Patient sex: M
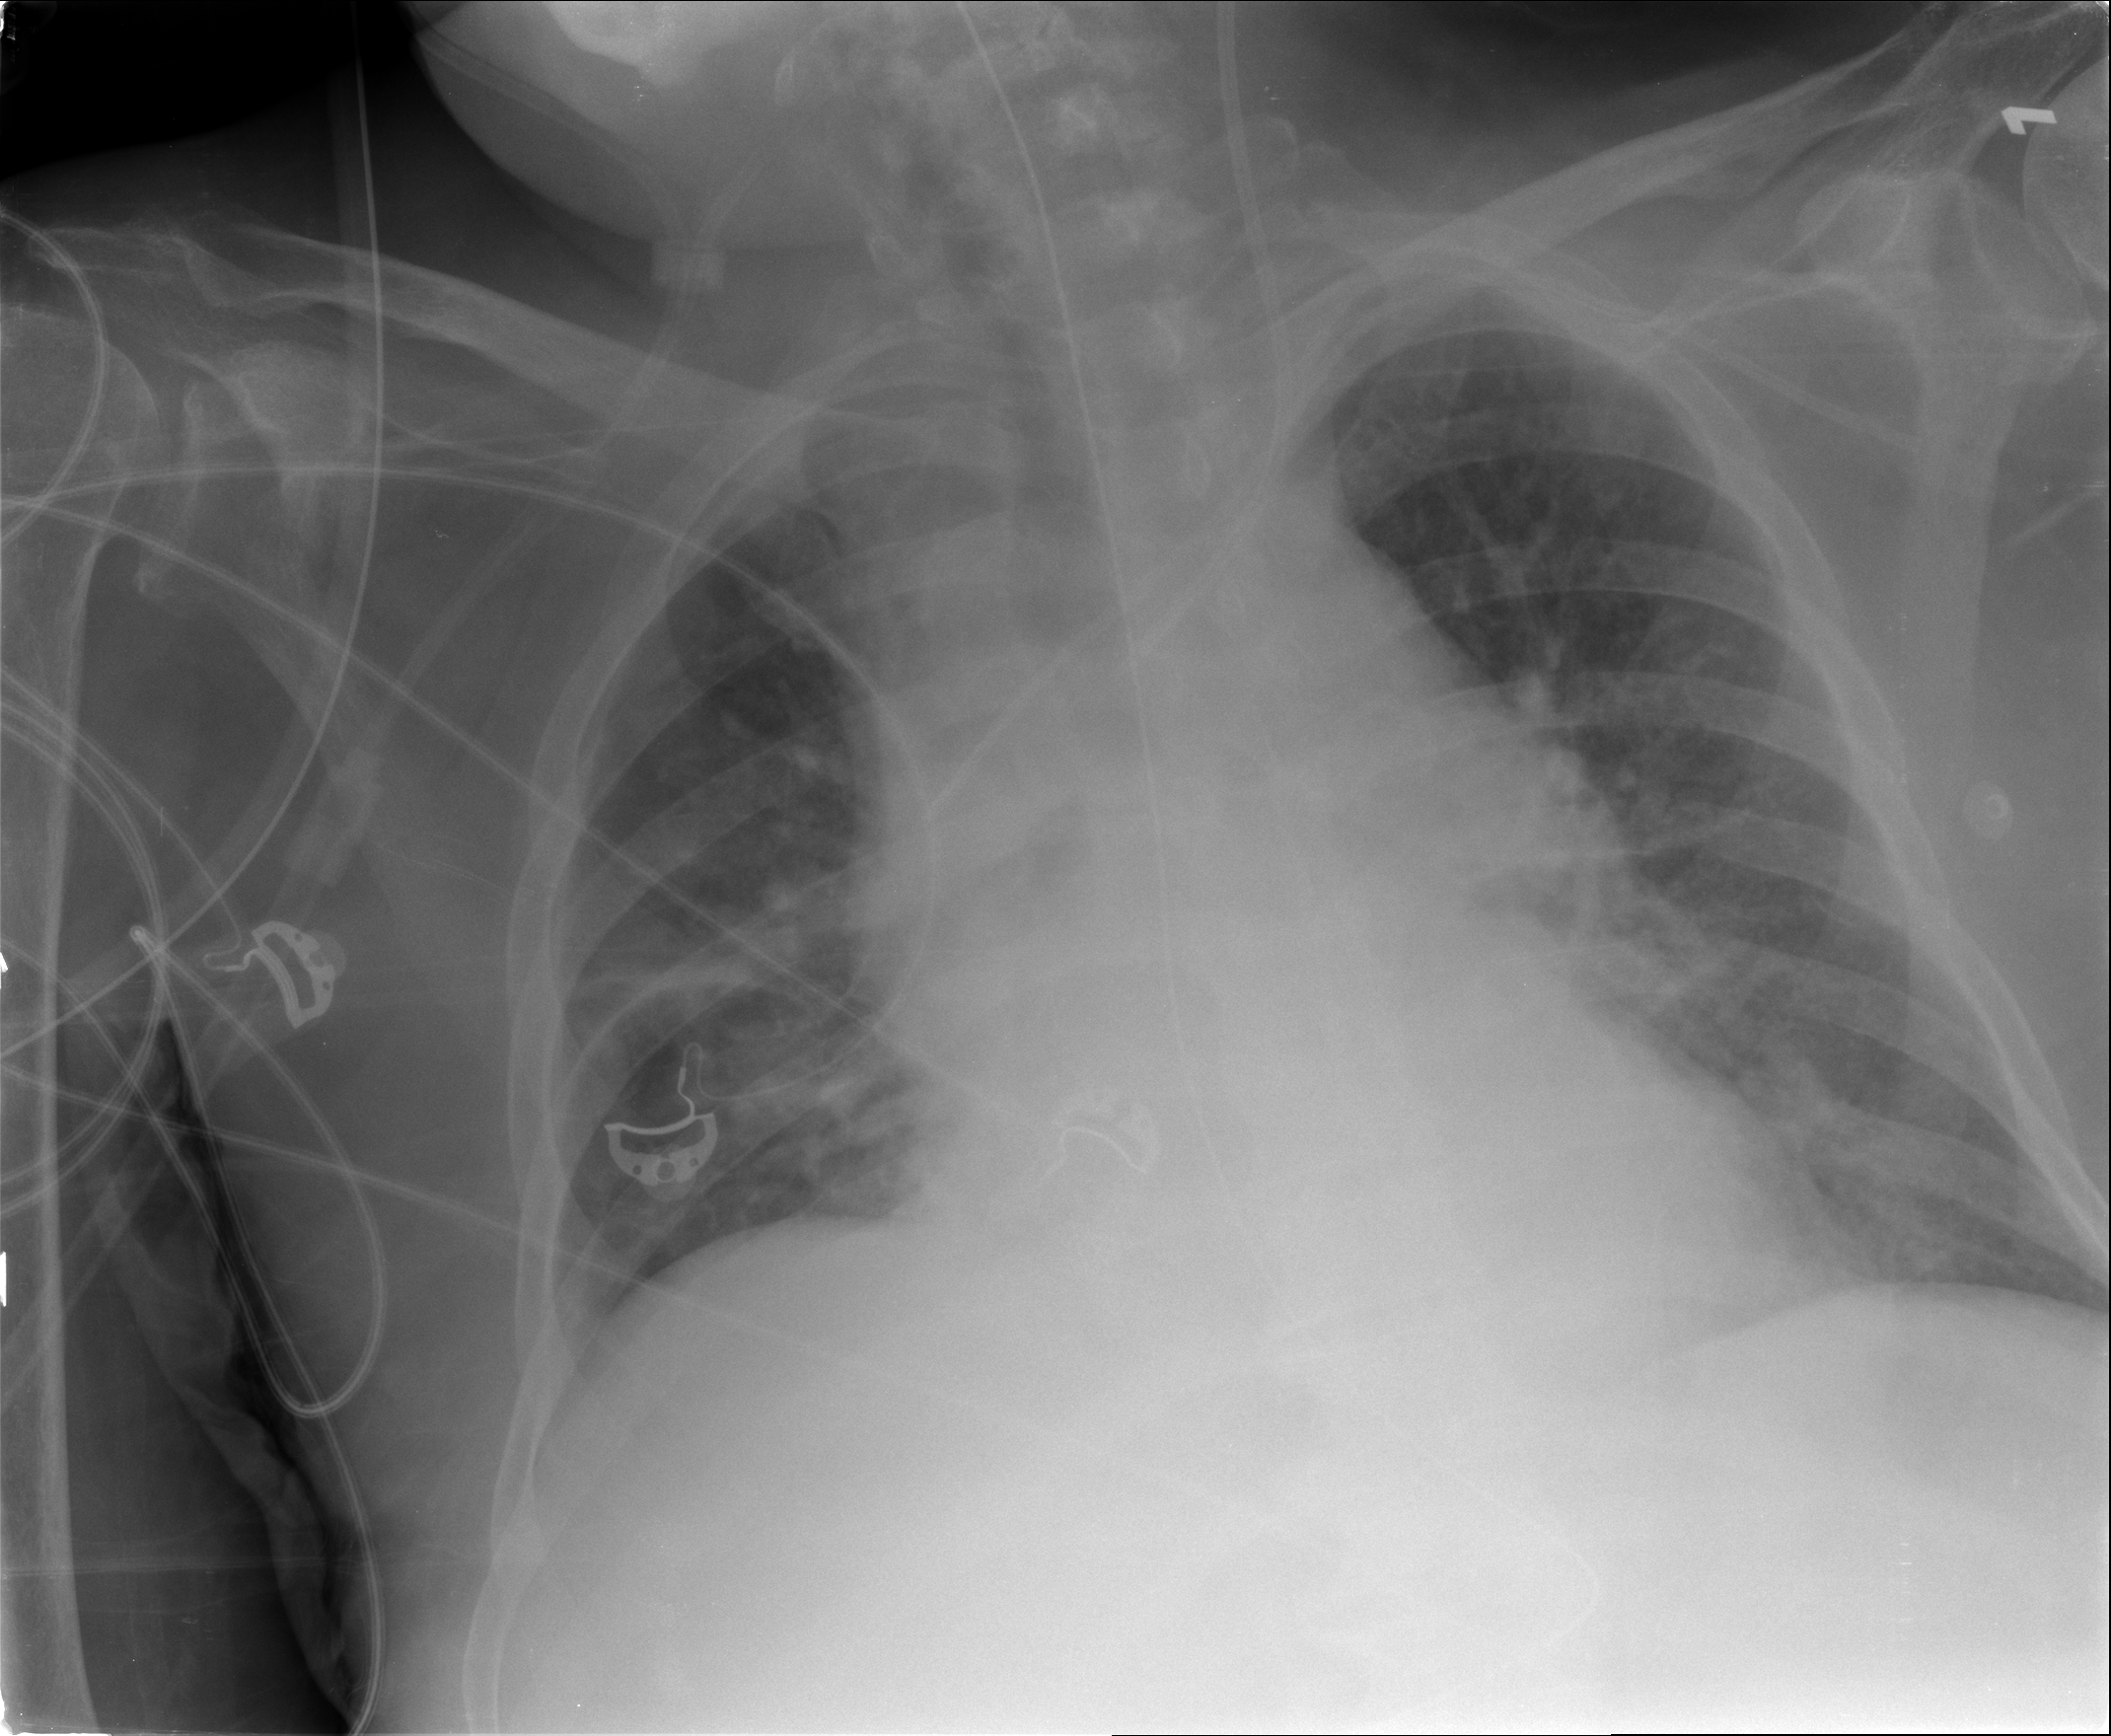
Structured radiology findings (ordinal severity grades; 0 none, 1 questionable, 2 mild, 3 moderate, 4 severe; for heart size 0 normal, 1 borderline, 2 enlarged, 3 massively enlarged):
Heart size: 1
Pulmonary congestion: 2
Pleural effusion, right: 0
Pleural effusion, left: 0
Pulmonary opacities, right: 0
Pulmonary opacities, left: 0
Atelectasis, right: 2
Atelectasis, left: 0